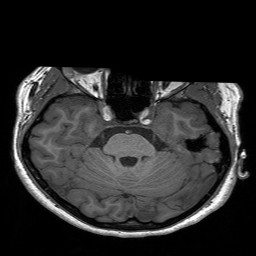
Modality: T1w
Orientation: coronal
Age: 26
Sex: female
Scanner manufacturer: siemens
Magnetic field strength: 3 T
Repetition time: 1.9 s
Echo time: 0.00226 s